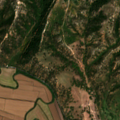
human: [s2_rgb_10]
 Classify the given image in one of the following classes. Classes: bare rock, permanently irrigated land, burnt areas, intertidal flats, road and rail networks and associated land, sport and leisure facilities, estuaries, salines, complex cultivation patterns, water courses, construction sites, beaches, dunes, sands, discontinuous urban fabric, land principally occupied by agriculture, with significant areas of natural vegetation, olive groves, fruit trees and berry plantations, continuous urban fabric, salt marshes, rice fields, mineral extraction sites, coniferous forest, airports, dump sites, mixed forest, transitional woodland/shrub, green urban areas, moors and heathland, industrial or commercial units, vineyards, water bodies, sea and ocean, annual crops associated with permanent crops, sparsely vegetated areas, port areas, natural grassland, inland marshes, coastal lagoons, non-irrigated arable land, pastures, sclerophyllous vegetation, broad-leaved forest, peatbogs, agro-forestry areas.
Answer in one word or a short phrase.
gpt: continuous urban fabric